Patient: sex M, age 71
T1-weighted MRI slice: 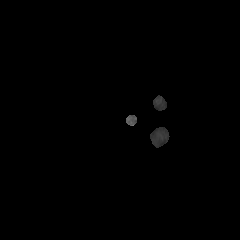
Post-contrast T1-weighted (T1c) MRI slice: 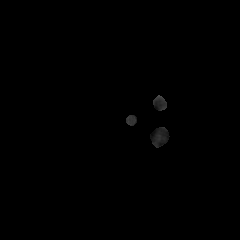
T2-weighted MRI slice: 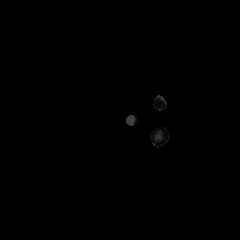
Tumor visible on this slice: no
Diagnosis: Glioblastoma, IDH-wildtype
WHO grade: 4